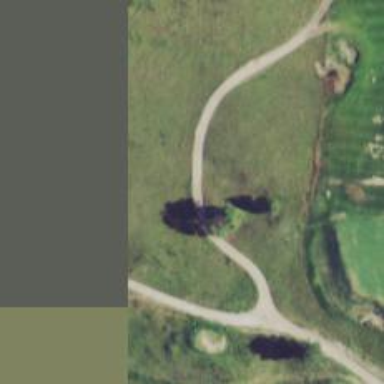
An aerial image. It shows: Footway that resembles golf path.